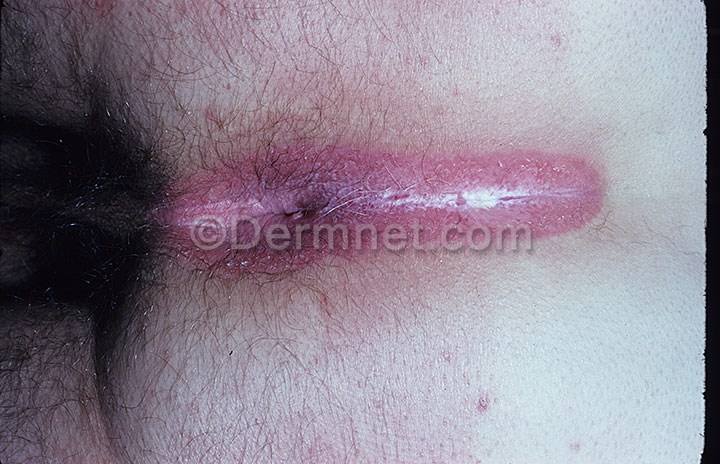
Disease: Psoriasis pictures Lichen Planus and related diseases